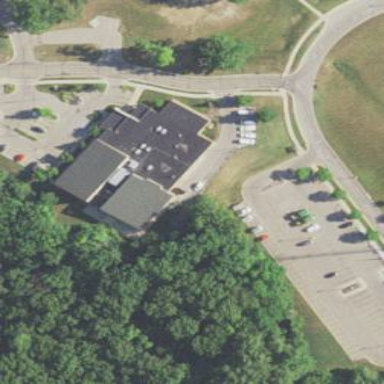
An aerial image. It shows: Animal shelter building.